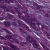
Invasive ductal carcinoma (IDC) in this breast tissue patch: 1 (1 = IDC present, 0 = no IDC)